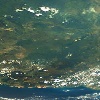
Label: land